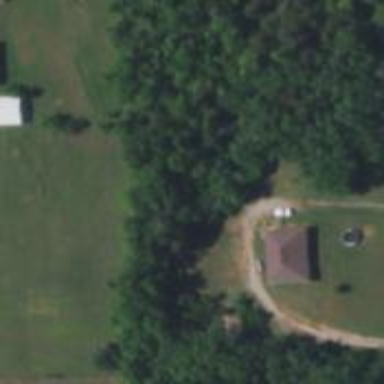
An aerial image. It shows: Driveway leading to service road.